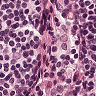
Metastatic tissue present: no